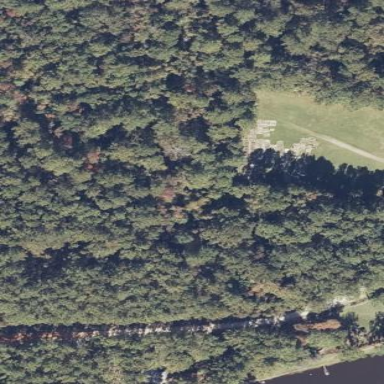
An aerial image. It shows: Cemetery.